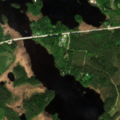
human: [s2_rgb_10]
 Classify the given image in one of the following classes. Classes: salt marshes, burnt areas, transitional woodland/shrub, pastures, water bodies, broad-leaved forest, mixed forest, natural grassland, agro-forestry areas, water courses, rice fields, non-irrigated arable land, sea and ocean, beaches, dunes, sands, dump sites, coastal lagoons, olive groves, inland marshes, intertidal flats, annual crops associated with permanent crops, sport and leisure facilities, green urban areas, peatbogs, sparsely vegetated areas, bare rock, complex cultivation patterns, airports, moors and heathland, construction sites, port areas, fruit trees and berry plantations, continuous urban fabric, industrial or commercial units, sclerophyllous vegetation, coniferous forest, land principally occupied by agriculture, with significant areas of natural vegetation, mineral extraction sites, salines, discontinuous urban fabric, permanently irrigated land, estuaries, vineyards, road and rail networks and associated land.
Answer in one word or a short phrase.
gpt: coniferous forest, mixed forest, water bodies